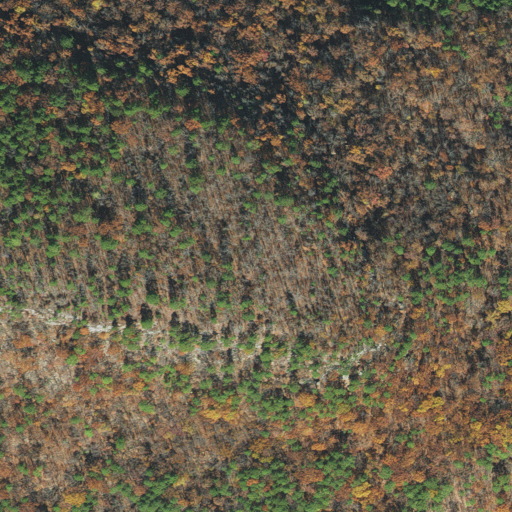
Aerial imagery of mountain in Arkansas named Moore Mountain containing deciduous forest, mixed forest, and evergreen forest